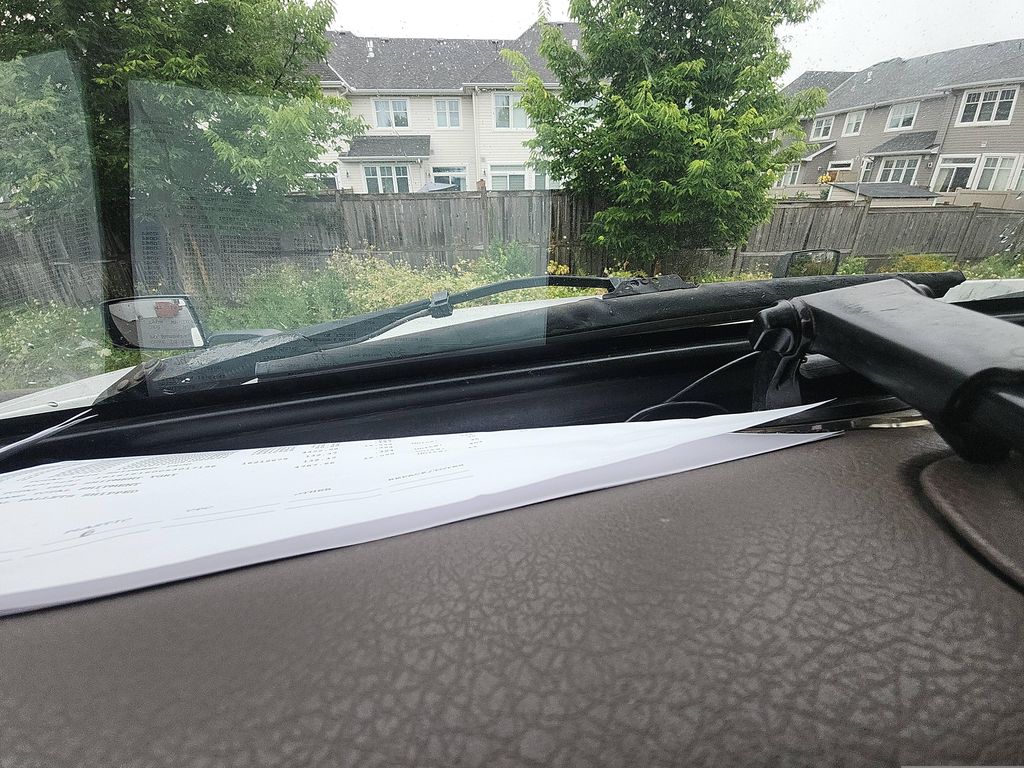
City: ottawa-gatineau